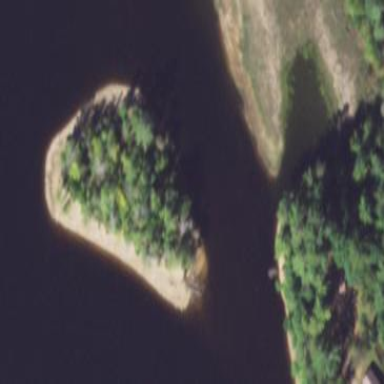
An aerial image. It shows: Islet.